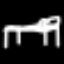
Label: bed